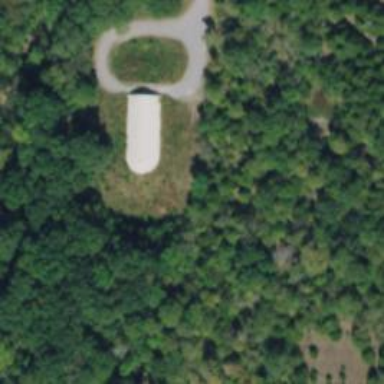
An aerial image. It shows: Military bunker for protection and defense.